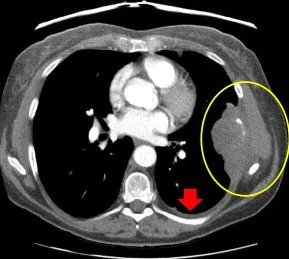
Imaging studies pre and post- treatment. B. Post-treatment CT scan of the Chest shows a decrease in size of the tumor and decrease in pleural effusion.
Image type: radiology (ct)